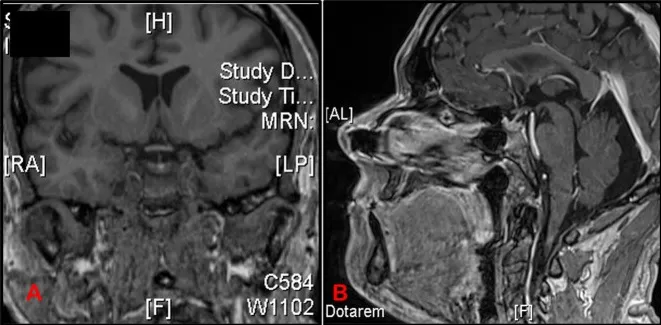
Coronal and sagittal T1 MRI sequences with contrast showing an unremarkable pituitary fossa, with no masses or pituitary enlargement to suggest hypophysitis. The pituitary stalk and hypophyseal region were also unremarkable. However, it is important to note that this MRI was performed 3 months following the initial SST and early inflammatory changes might have resolved by the time of the scan.
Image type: radiology (mri)